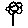
Label: flower